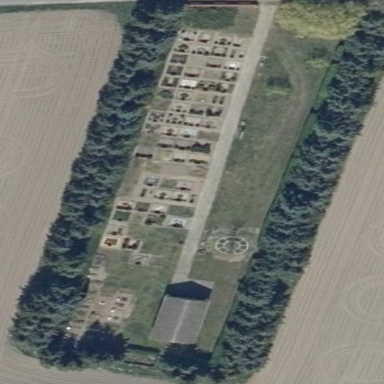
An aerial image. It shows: Graveyard.